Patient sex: M
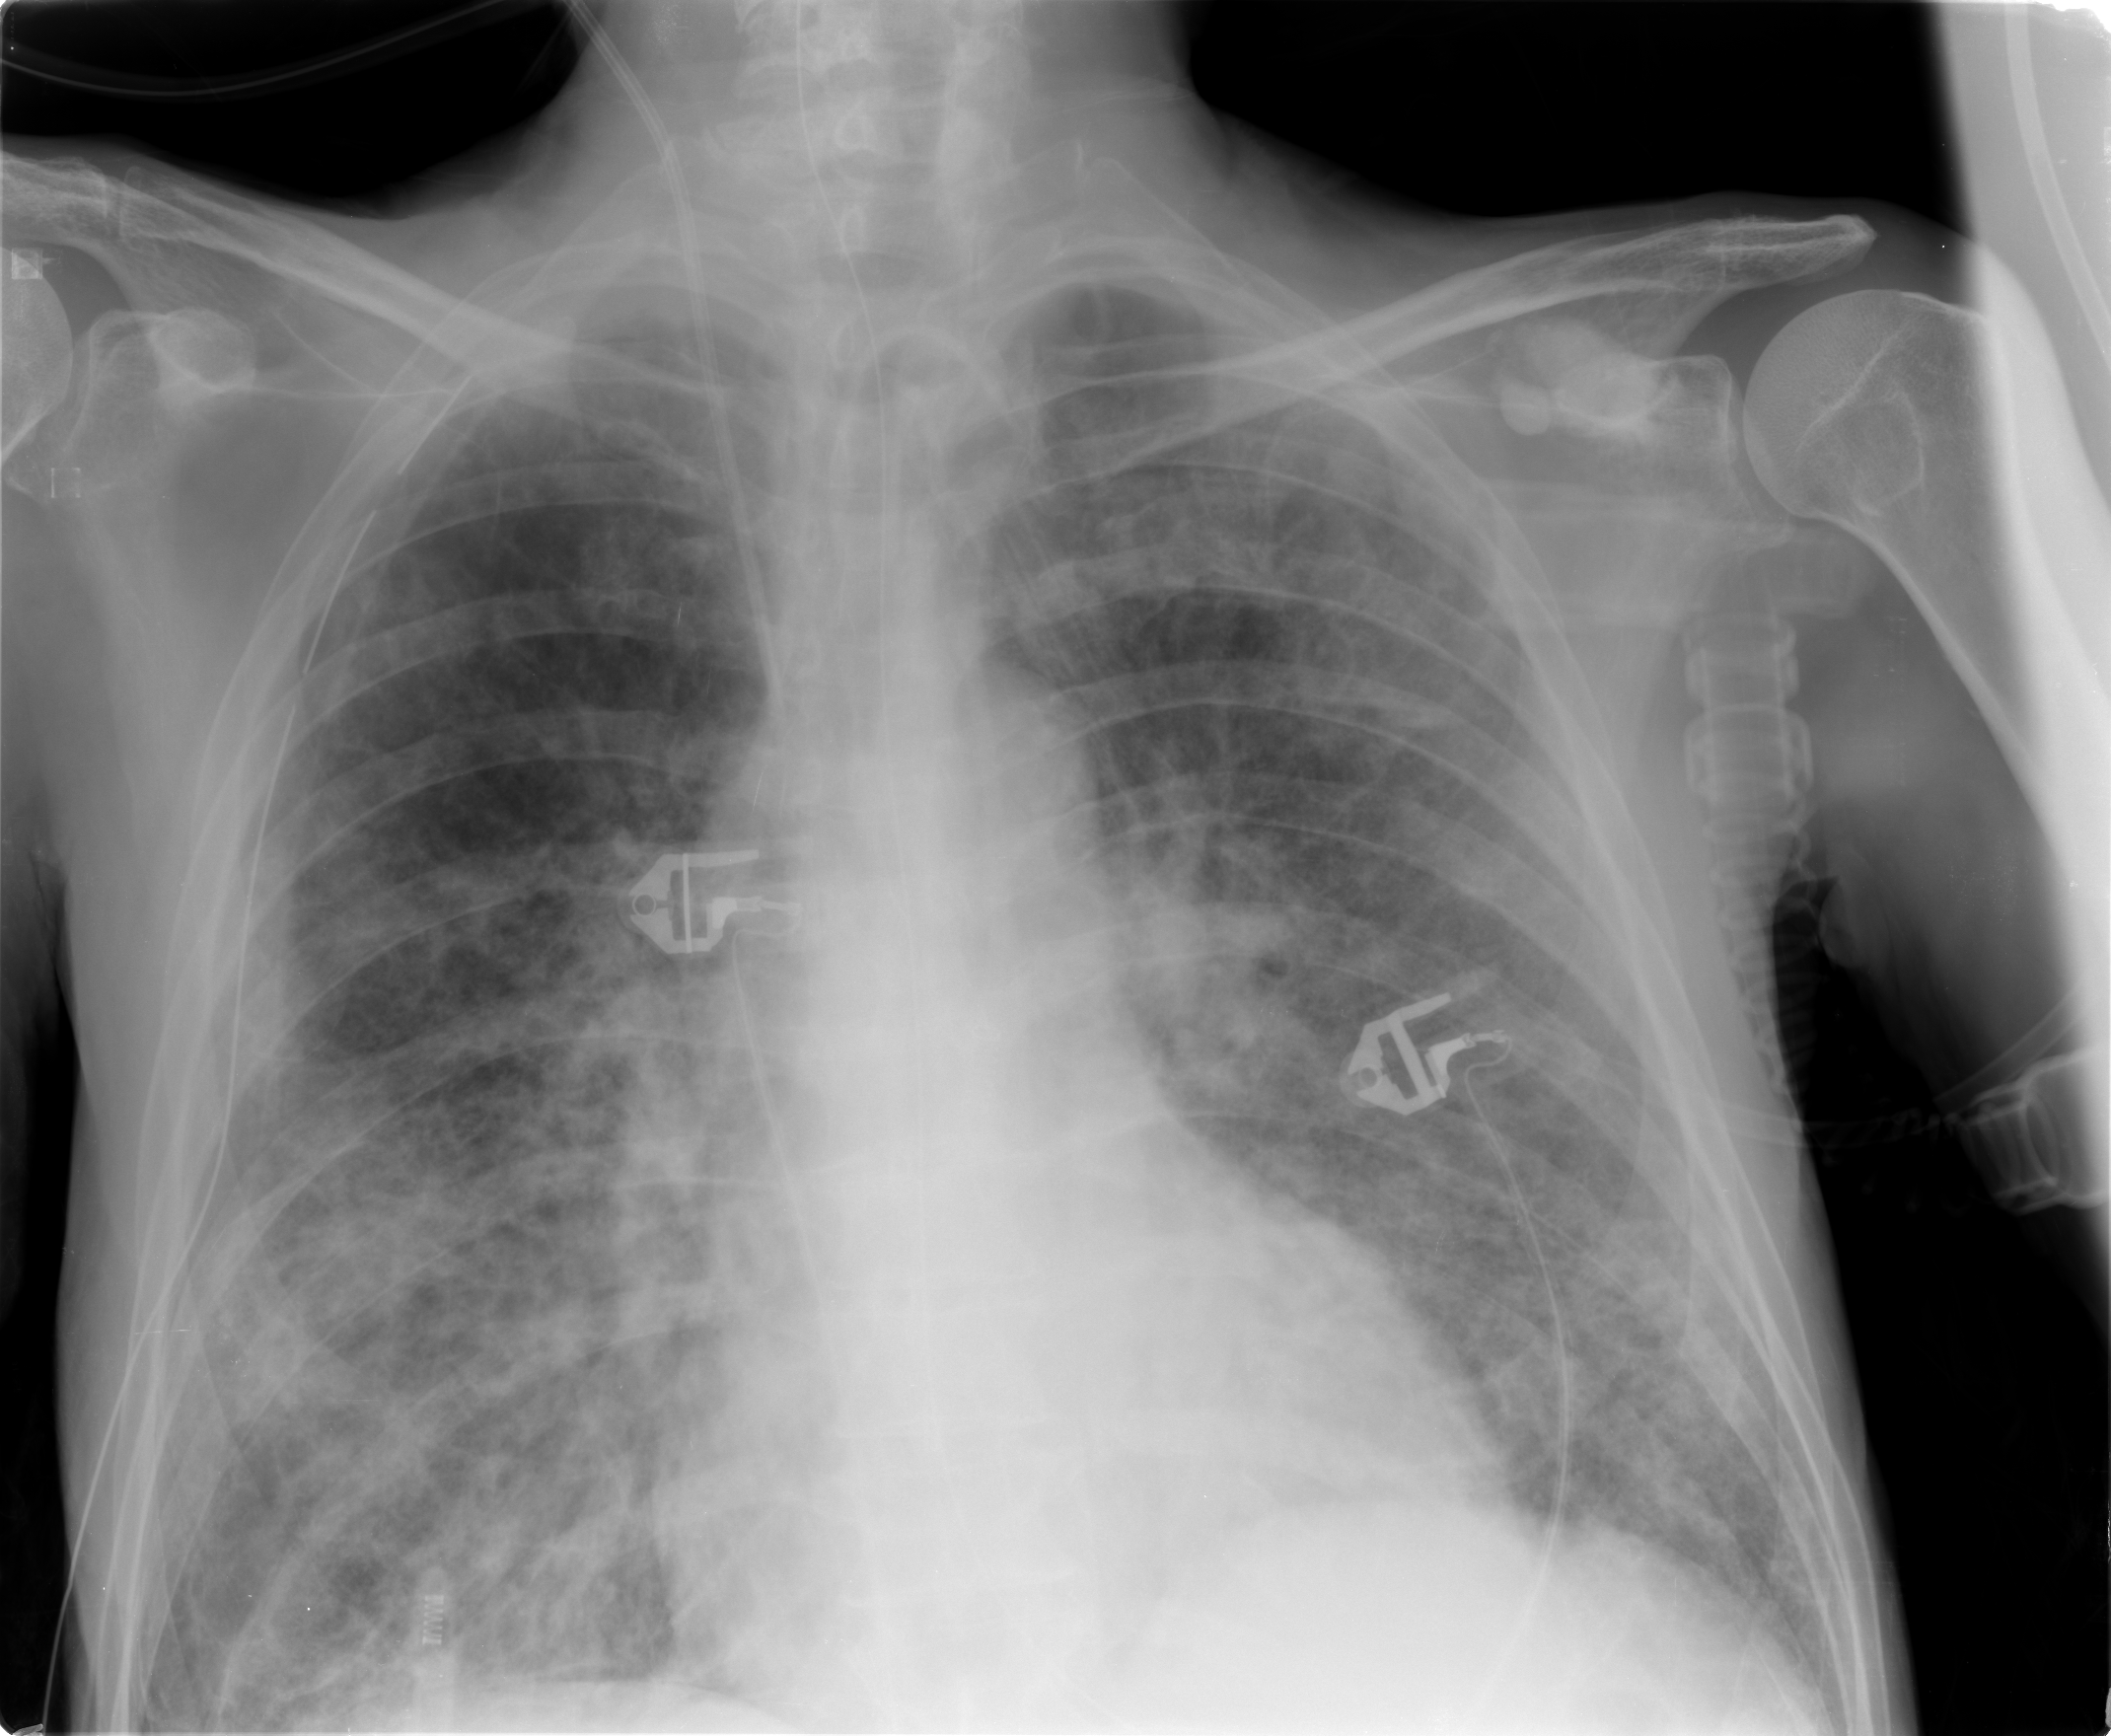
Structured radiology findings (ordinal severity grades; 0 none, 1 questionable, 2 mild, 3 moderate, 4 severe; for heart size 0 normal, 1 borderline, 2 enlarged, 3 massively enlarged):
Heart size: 2
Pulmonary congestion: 2
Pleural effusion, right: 0
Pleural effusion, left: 0
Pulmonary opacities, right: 3
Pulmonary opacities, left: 3
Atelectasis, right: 3
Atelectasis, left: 3